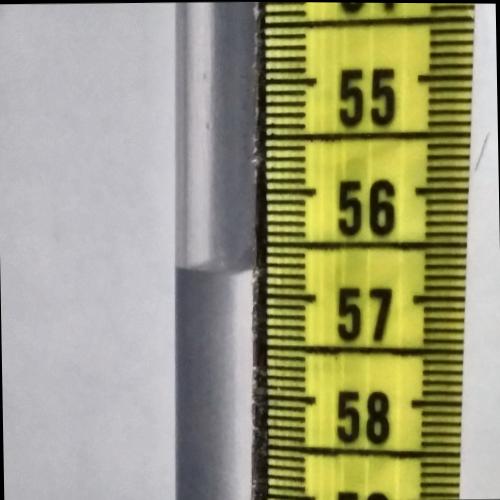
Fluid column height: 56.8 cm